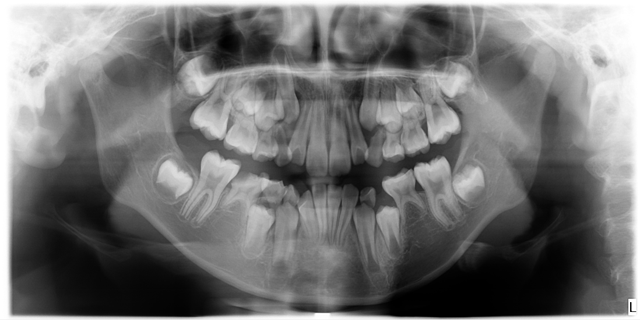
adult